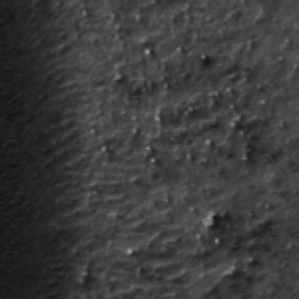
Label: frost